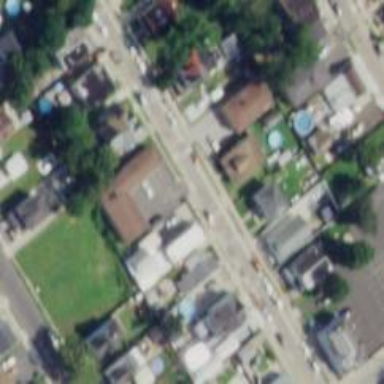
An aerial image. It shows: Residential road.